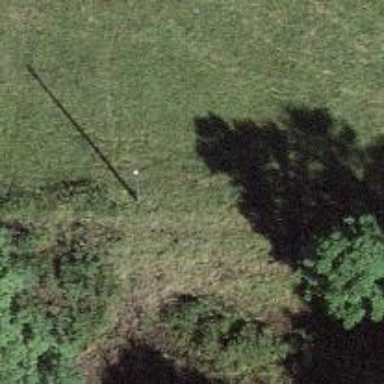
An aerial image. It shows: Power pole.